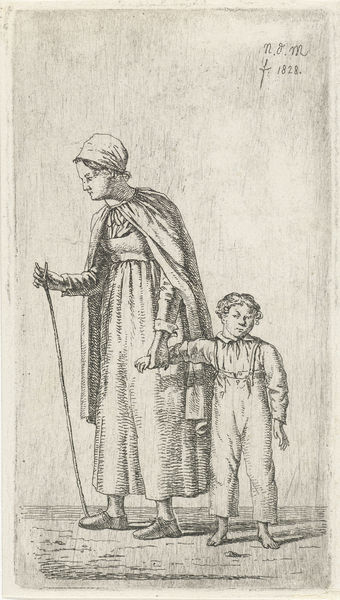
Titel: Moeder met kind aan de arm
Künstler: Anthonie Willem Hendrik Nolthenius de Man
Standort: Amsterdam
Institution: Rijksmuseum
Schlagwörter: hands, hat, white, arm, black, dress, face, grandma, gray, grey, nose, old, woman, hand, head, young, boy, child, eyes, feet, path, drawing, paper, black and white, shawl, bonnet, chin, mother, mouth, scarf, sketch, children, cape, ground, signature, pants, shoes, pencil, draw, cane, walking stick, stick, shirt, son, poor, staff, date, barefeet, barefoot, holding hands, woan, mum, initials, dated, mom, suspenders, overalls, homeless, skecth, 1828, bad boy, n&m, vane, initialled, unwilling, overals, n.o.m.